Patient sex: F
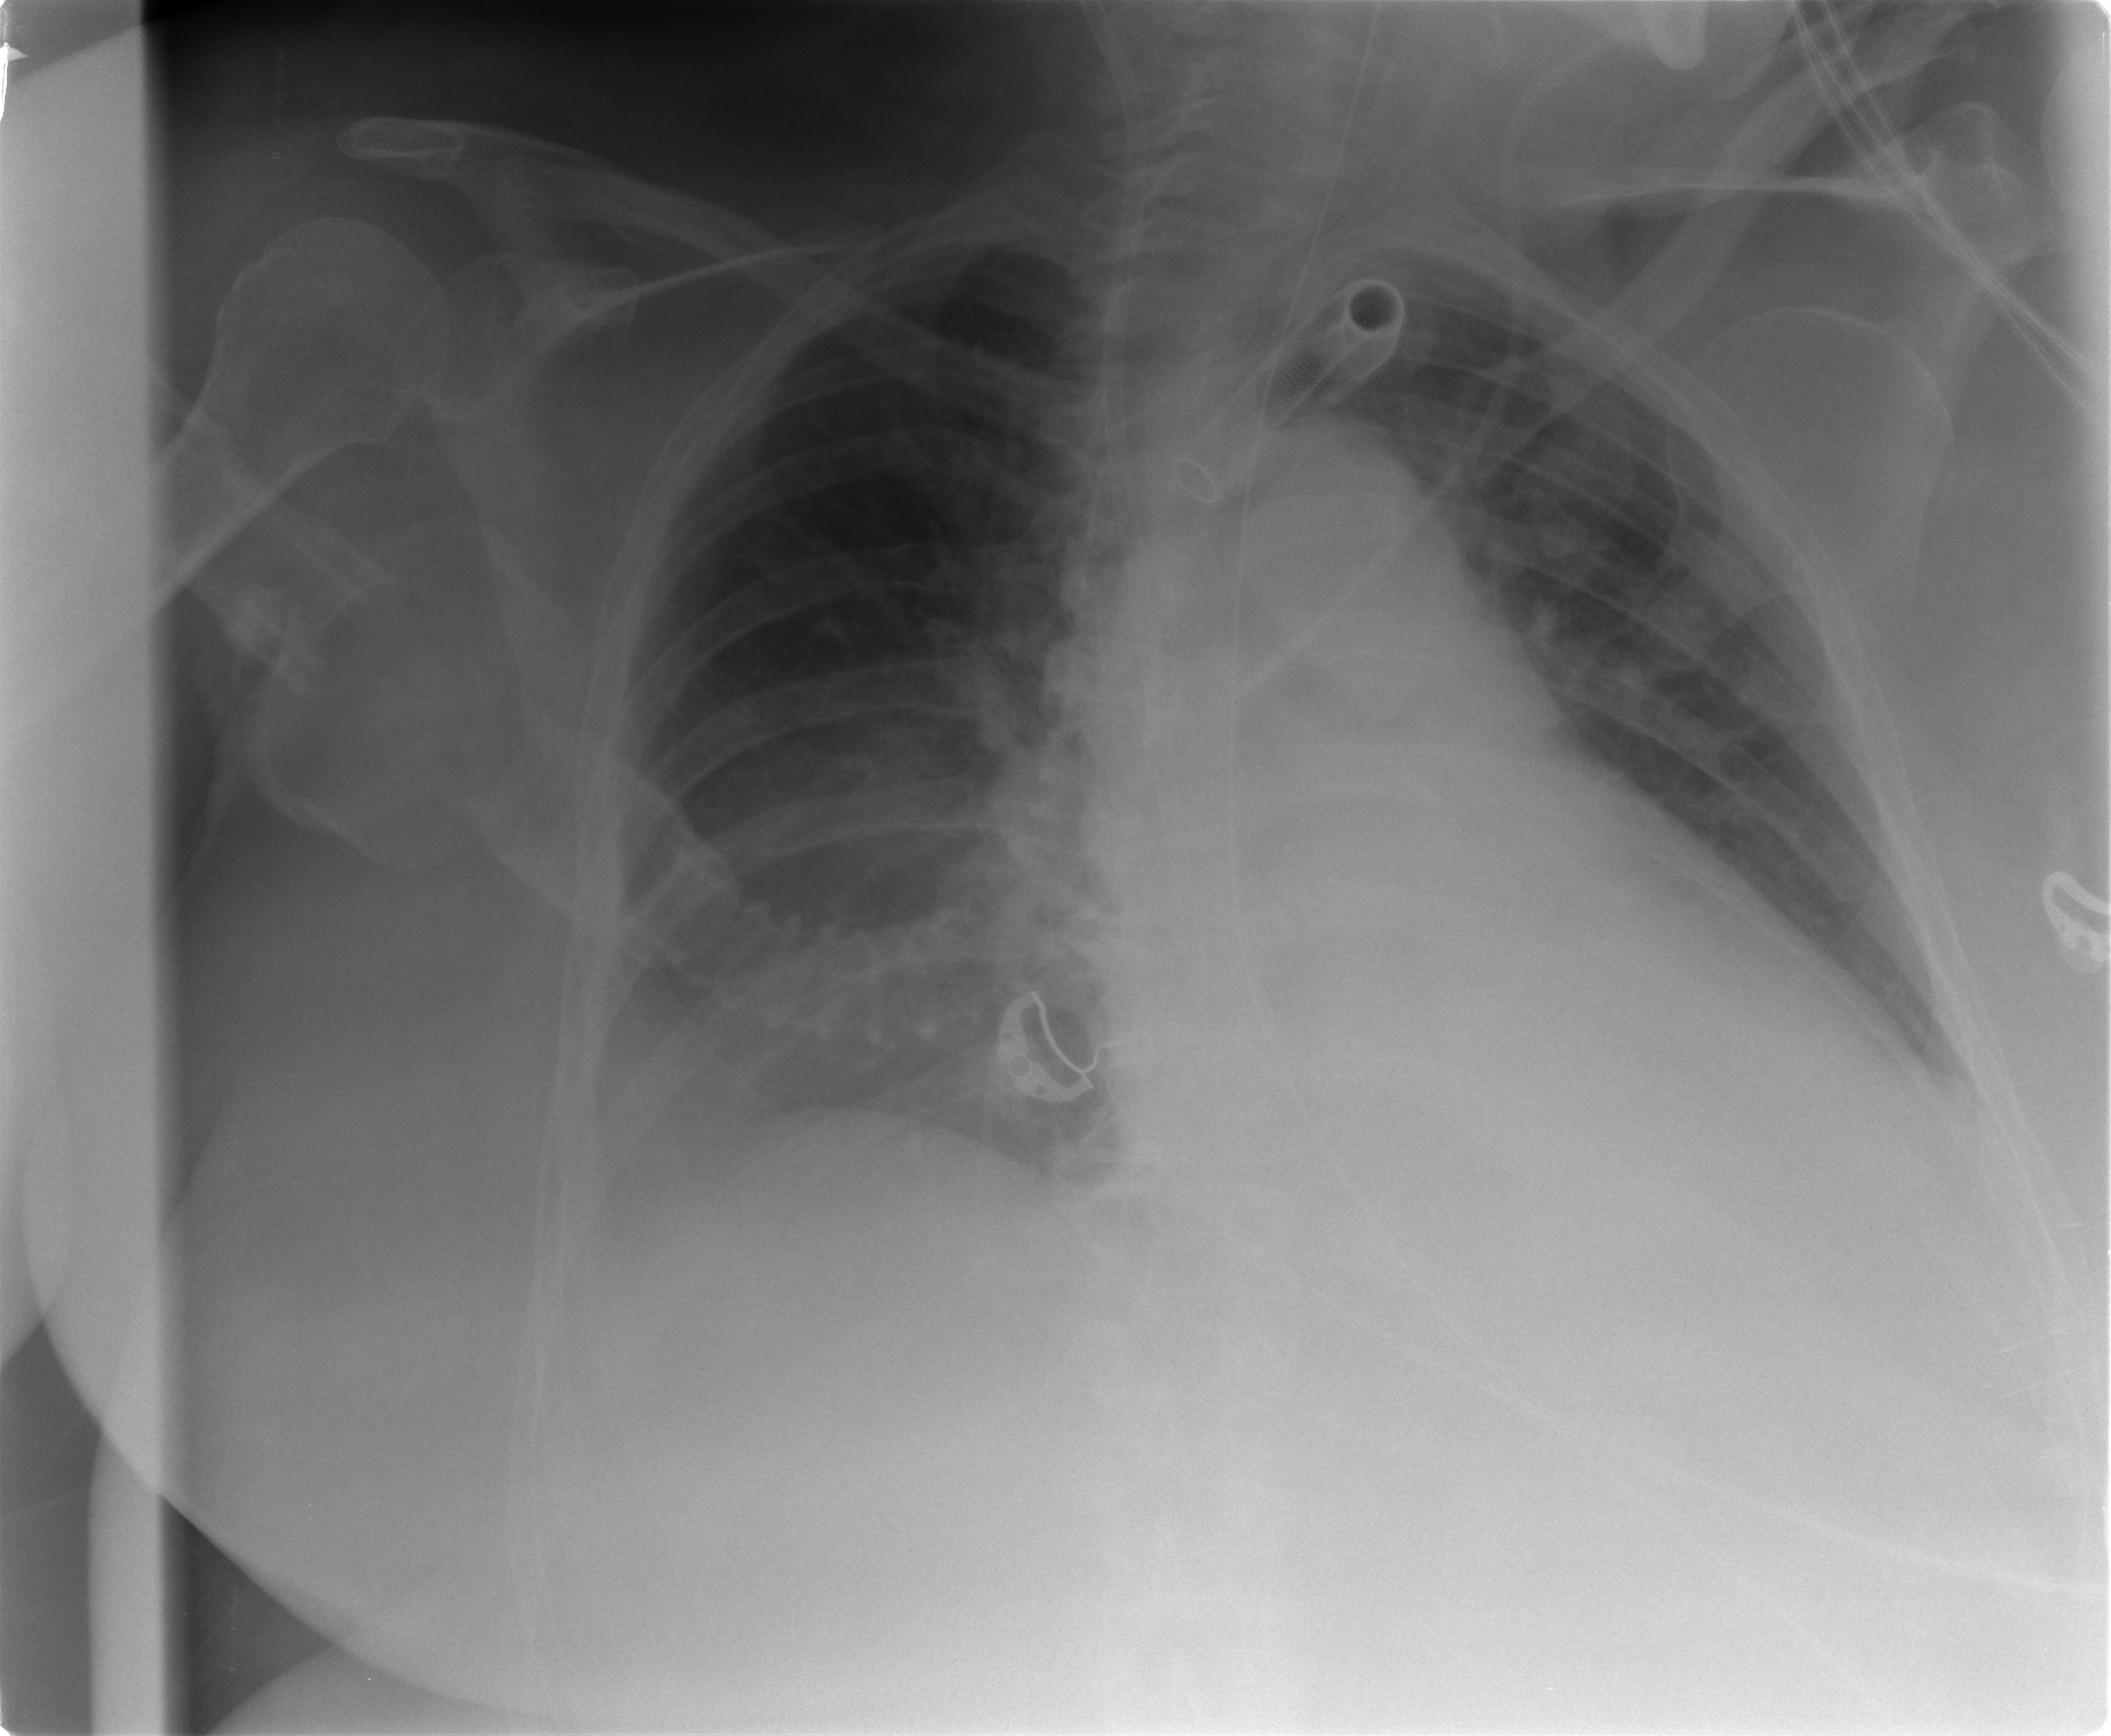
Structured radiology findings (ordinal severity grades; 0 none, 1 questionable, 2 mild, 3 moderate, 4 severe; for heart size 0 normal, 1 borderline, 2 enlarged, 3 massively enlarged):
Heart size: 2
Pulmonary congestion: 2
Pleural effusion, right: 2
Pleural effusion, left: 2
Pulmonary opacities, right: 2
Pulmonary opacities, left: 0
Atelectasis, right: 2
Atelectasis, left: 2